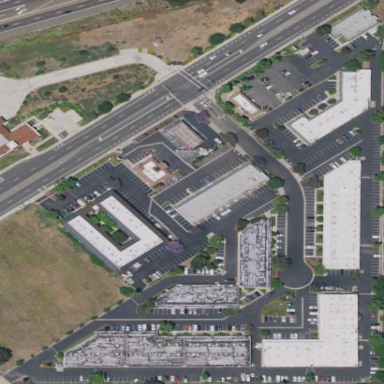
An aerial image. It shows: Commercial area.